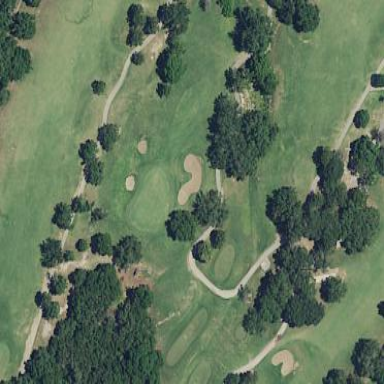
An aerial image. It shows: Golf rough area.